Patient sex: F
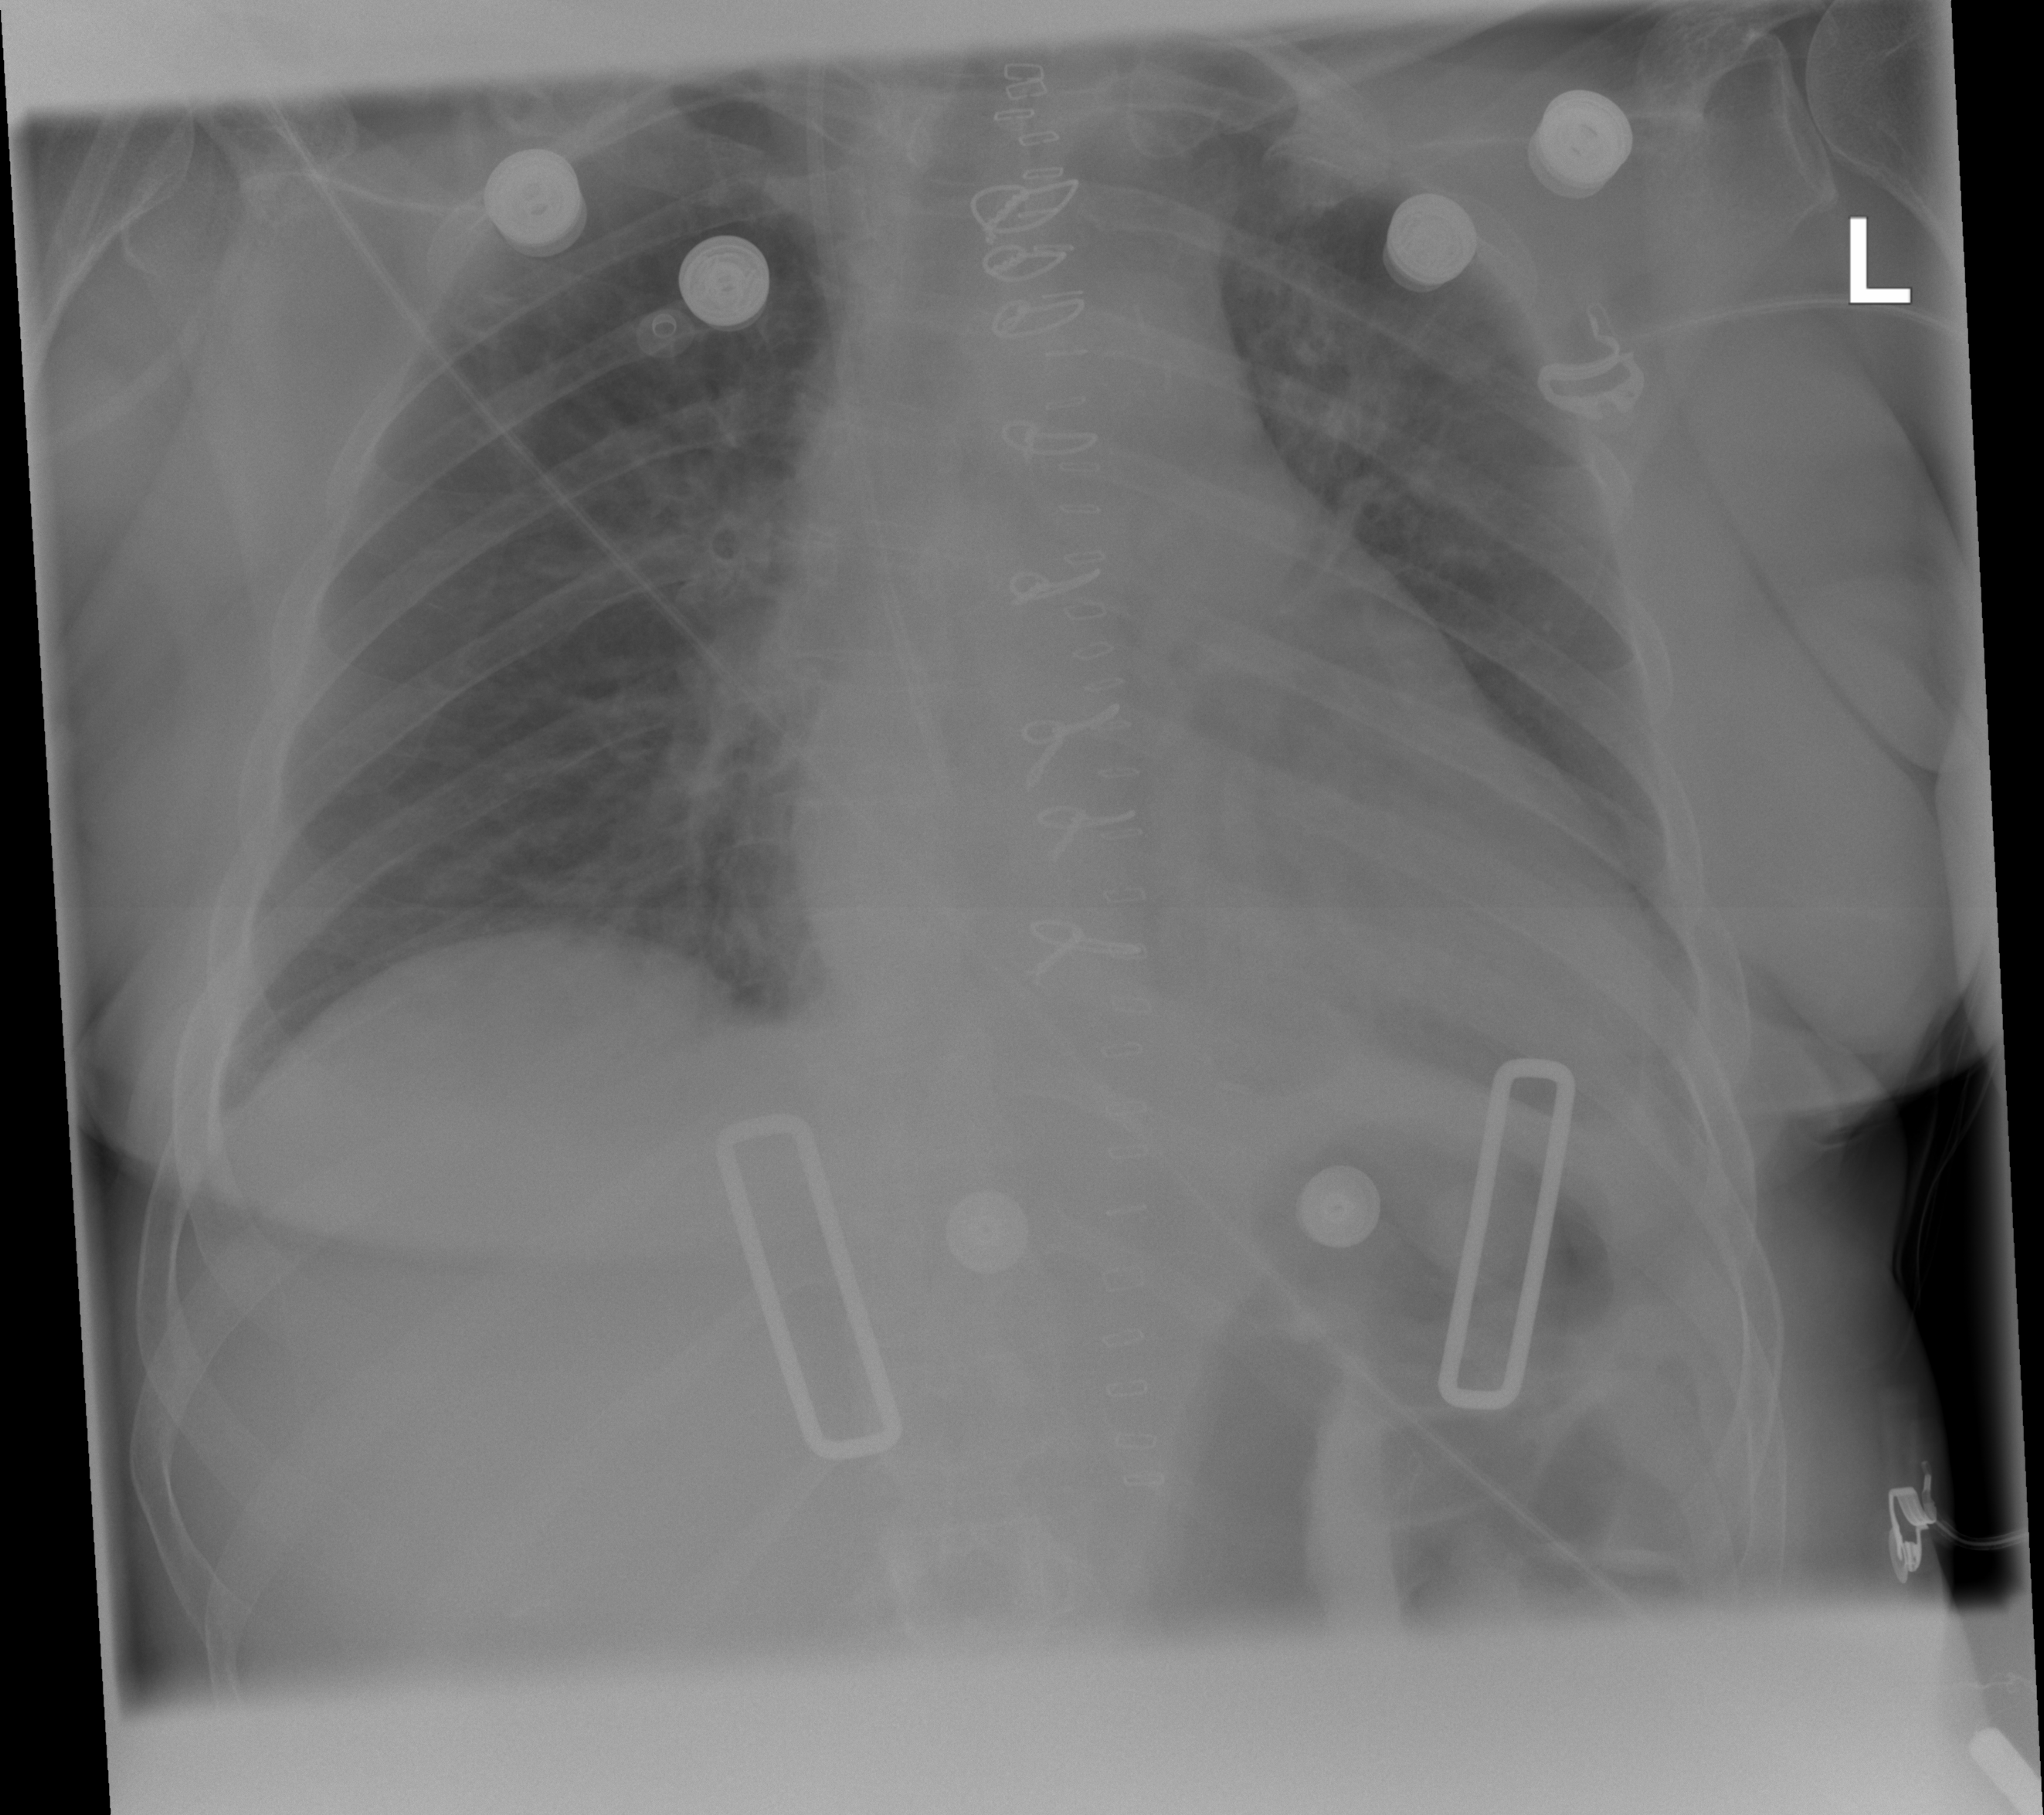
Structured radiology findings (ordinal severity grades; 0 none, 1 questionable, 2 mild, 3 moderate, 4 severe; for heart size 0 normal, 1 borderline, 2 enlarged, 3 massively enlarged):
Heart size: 2
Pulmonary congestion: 2
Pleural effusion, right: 0
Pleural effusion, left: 0
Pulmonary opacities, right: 0
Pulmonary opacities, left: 1
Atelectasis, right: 0
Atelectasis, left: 0